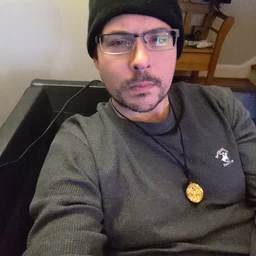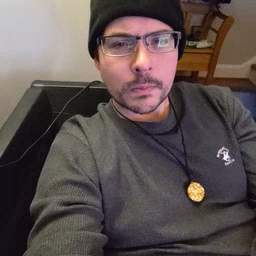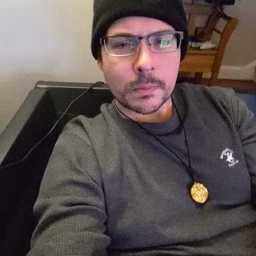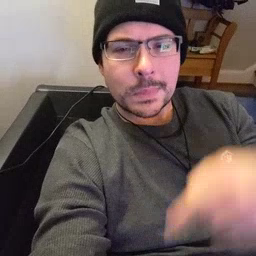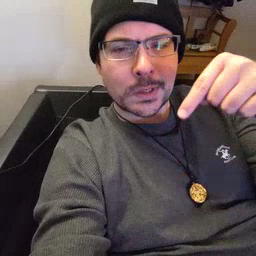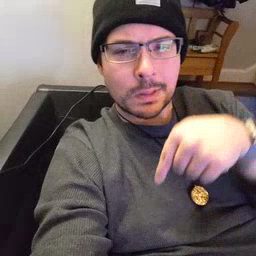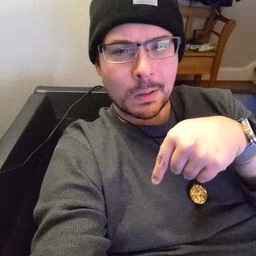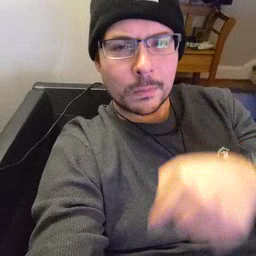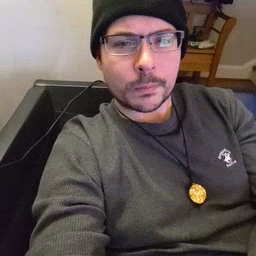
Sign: down